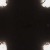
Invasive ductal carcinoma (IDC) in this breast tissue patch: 0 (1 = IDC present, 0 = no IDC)